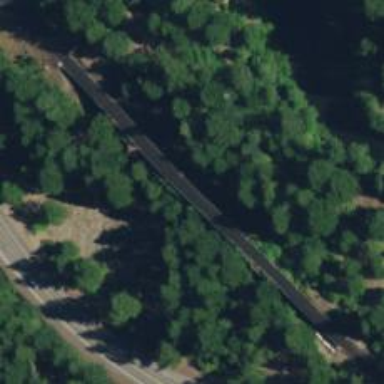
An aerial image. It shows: Viaduct bridge over railway tracks.